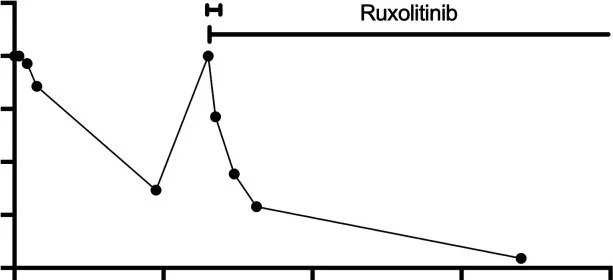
The trend in ferritin levels in response to different treatments that were used.
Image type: pathology (masson_trichrome)